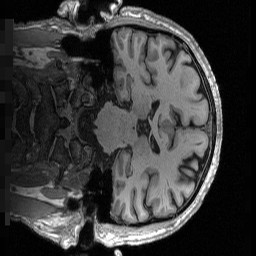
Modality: T1w
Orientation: coronal
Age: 60
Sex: male
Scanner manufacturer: siemens
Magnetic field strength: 3 T
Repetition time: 2.53 s